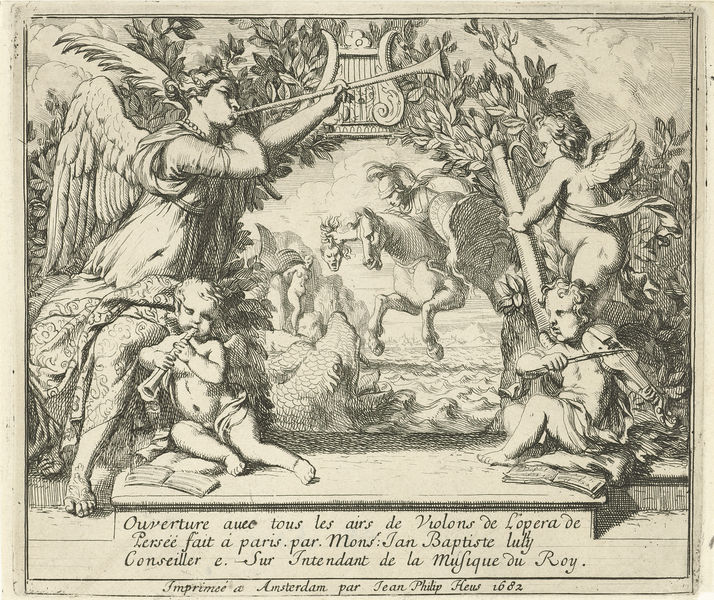
Titel: Perseus met het hoofd van Medusa
Künstler: Gerard de Lairesse
Standort: Amsterdam
Institution: Rijksmuseum
Schlagwörter: blätter, flügel, meer, federn, instrumente, musik, kinder, pferd, pferde, reiter, engel, putto, federbusch, schrift, französisch, inschrift, musikinstrument, musizieren, buch, druck, stich, text, soldat, helm, flöte, geige, griechisch, mythos, medusa, fanfare, harfe, lyra, posaune, kupferstich, ungeheuer, drache, monster, trompete, blasinstrument, ariadne, theseus, fagott